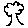
Label: tree